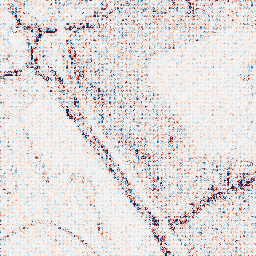
Category: wavelet
Decomposition family: wavelet_dwt
Decomposition parameters: wavelet: db4
level: 1
Upsampling method: sinc_hamming
Upsampling parameters: scale: 8
kernel_size: 8
Upsampling scale: 8